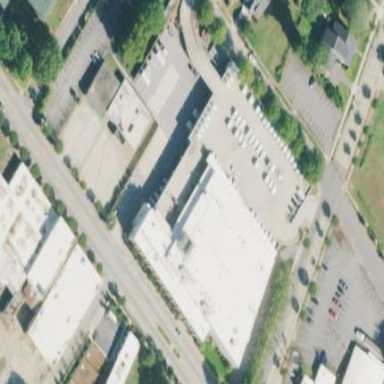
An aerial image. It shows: Post office building.